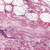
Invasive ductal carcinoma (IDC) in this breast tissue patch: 0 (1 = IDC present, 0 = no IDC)